Question: I was watching a online guide about calling a function to calculate a square root using the Newton method:

What I cannot get my head around is that you need to update the variable in the 'for' loop to get the result.
Can anyone help me figuring out the logic behind this?
'''
def compute_sqrt(n, num_loops):
result = n/2
for i in range(num_loops):
result_1 = (result + n/result) / 2
result = result_1
return result_1
computesqrt(n=100,num_loops=10)
'''
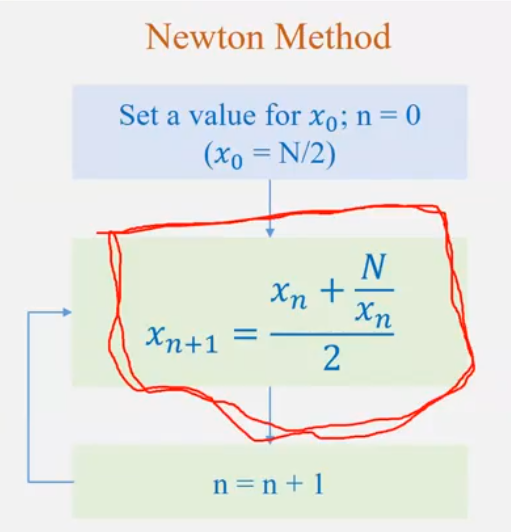
Answer: Since you are using result with every iteration in the for loop, you would want to update result to be result_1, or else you will keep using the initial result value in each iteration